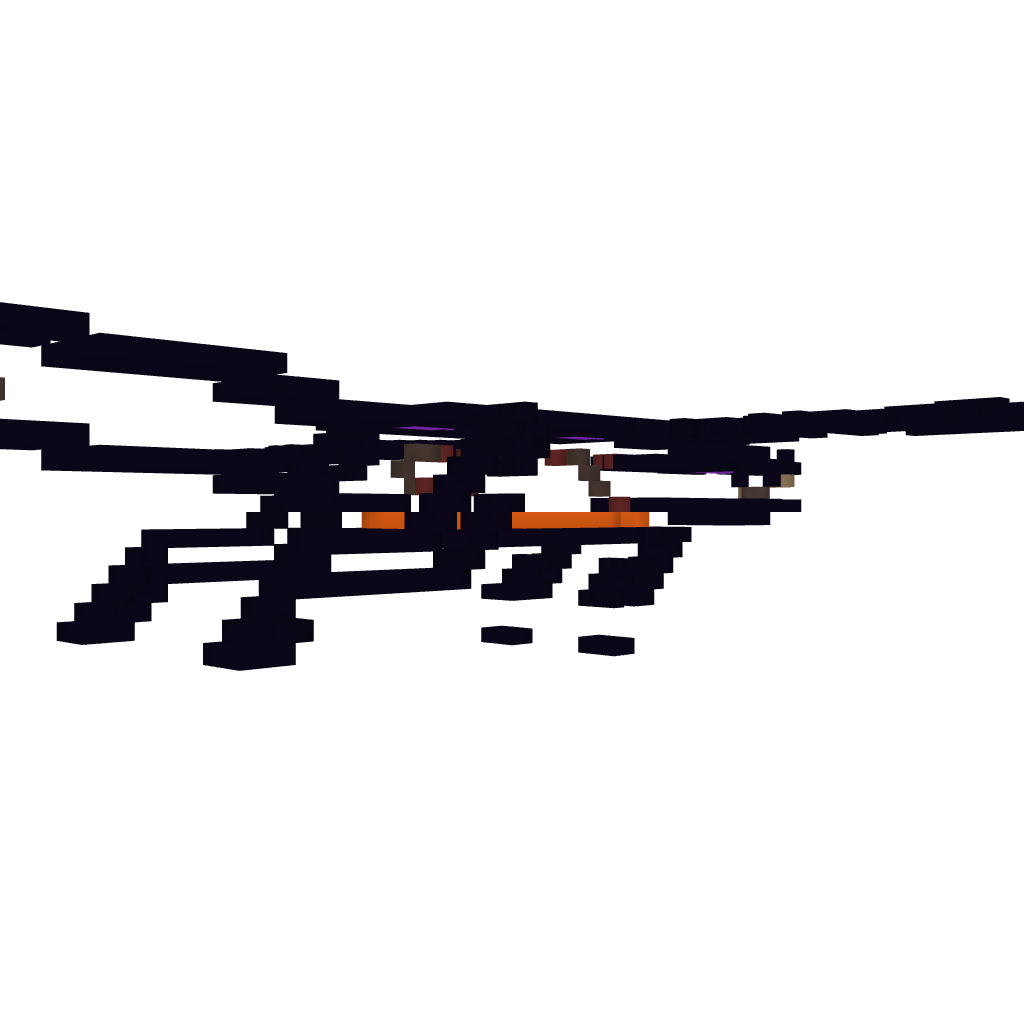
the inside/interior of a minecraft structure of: Big Enderdragon Parkour